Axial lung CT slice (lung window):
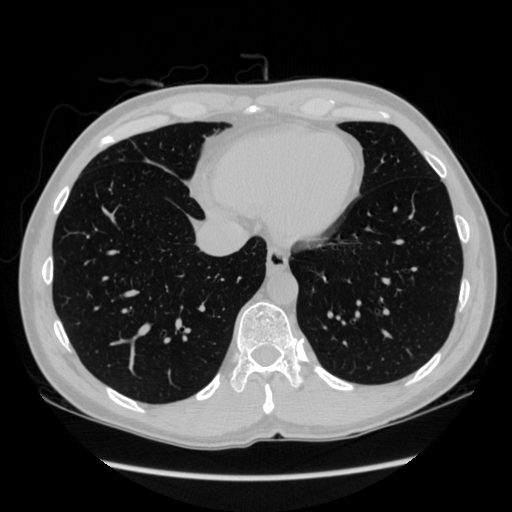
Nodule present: no